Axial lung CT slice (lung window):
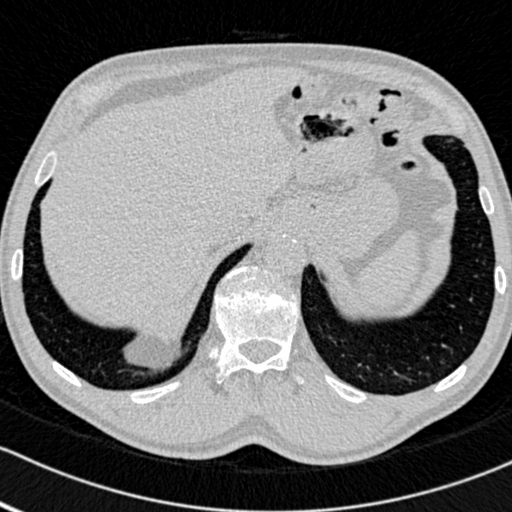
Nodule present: no